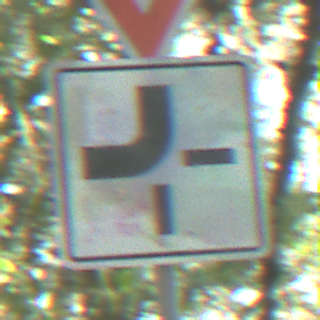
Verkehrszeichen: VerlaufVorfahrtsstrasse2
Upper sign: VorfahrtGewaehren
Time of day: Midday
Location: Outdoor (Nature)
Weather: Clear
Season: NotSpecified
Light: Natural